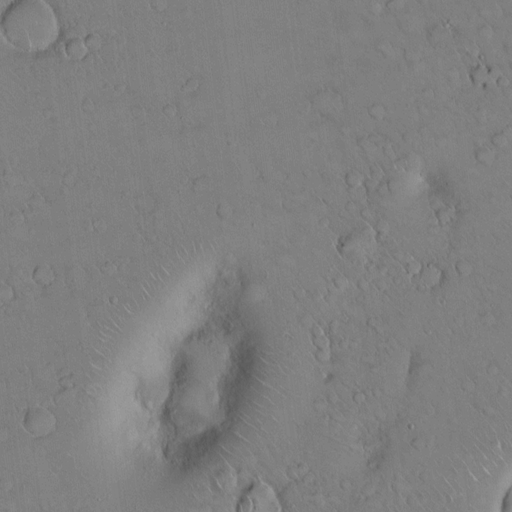
Objects detected: cone, cone